Interaction volume radius: 5 \u00c5
Interaction volume height: 20 \u00c5
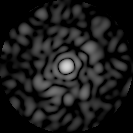
Disorder parameter: 0.8249